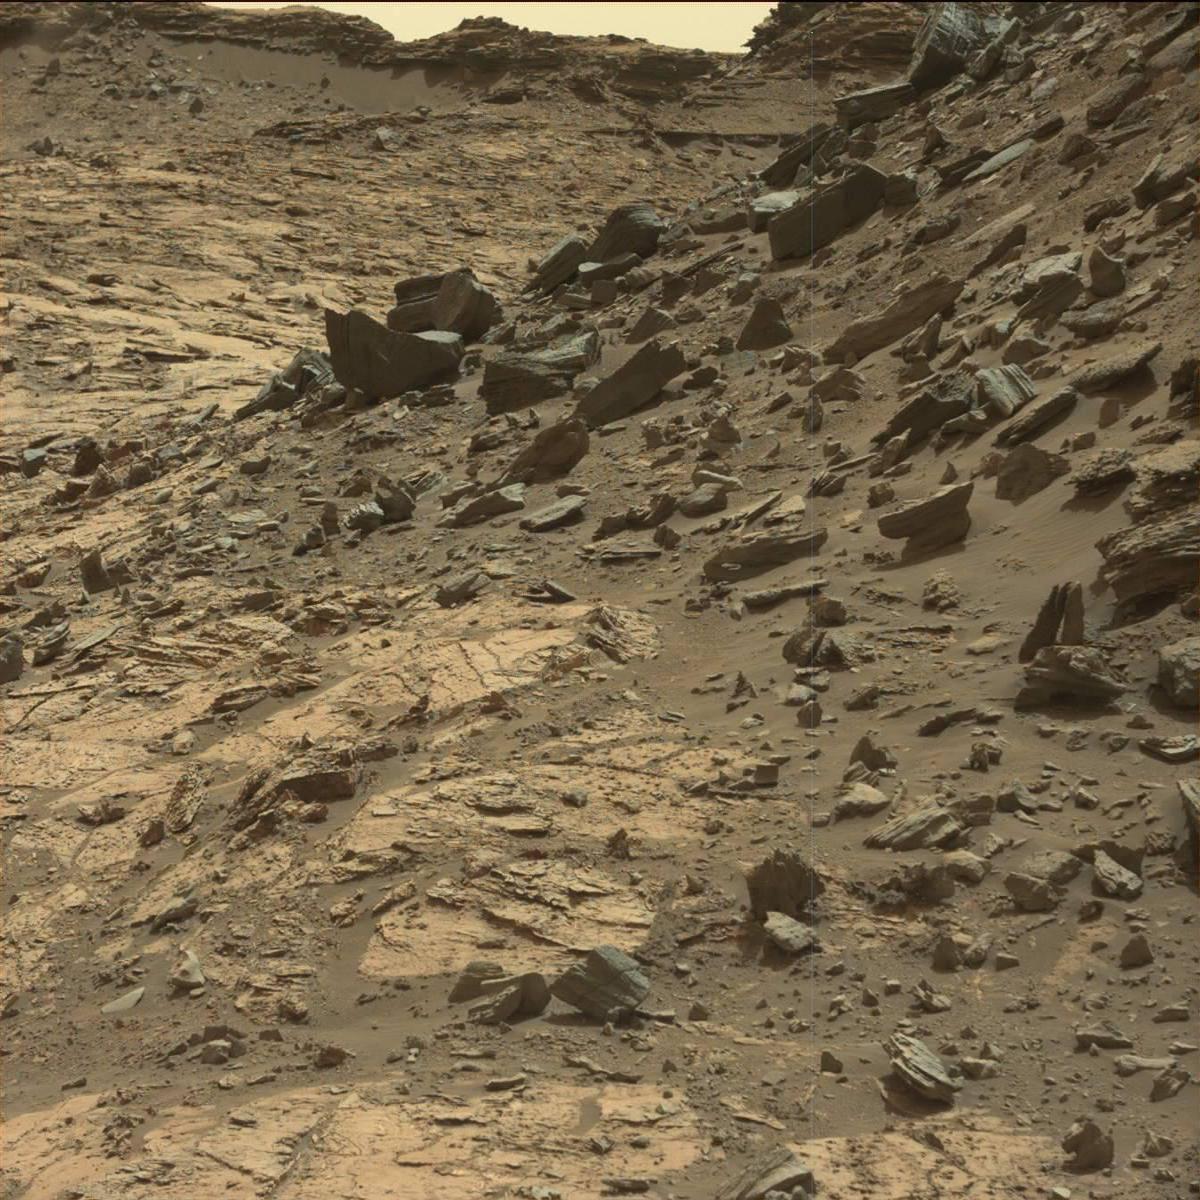
Terrain classes present: Bedrock, Sand / Soil, Sky